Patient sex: F
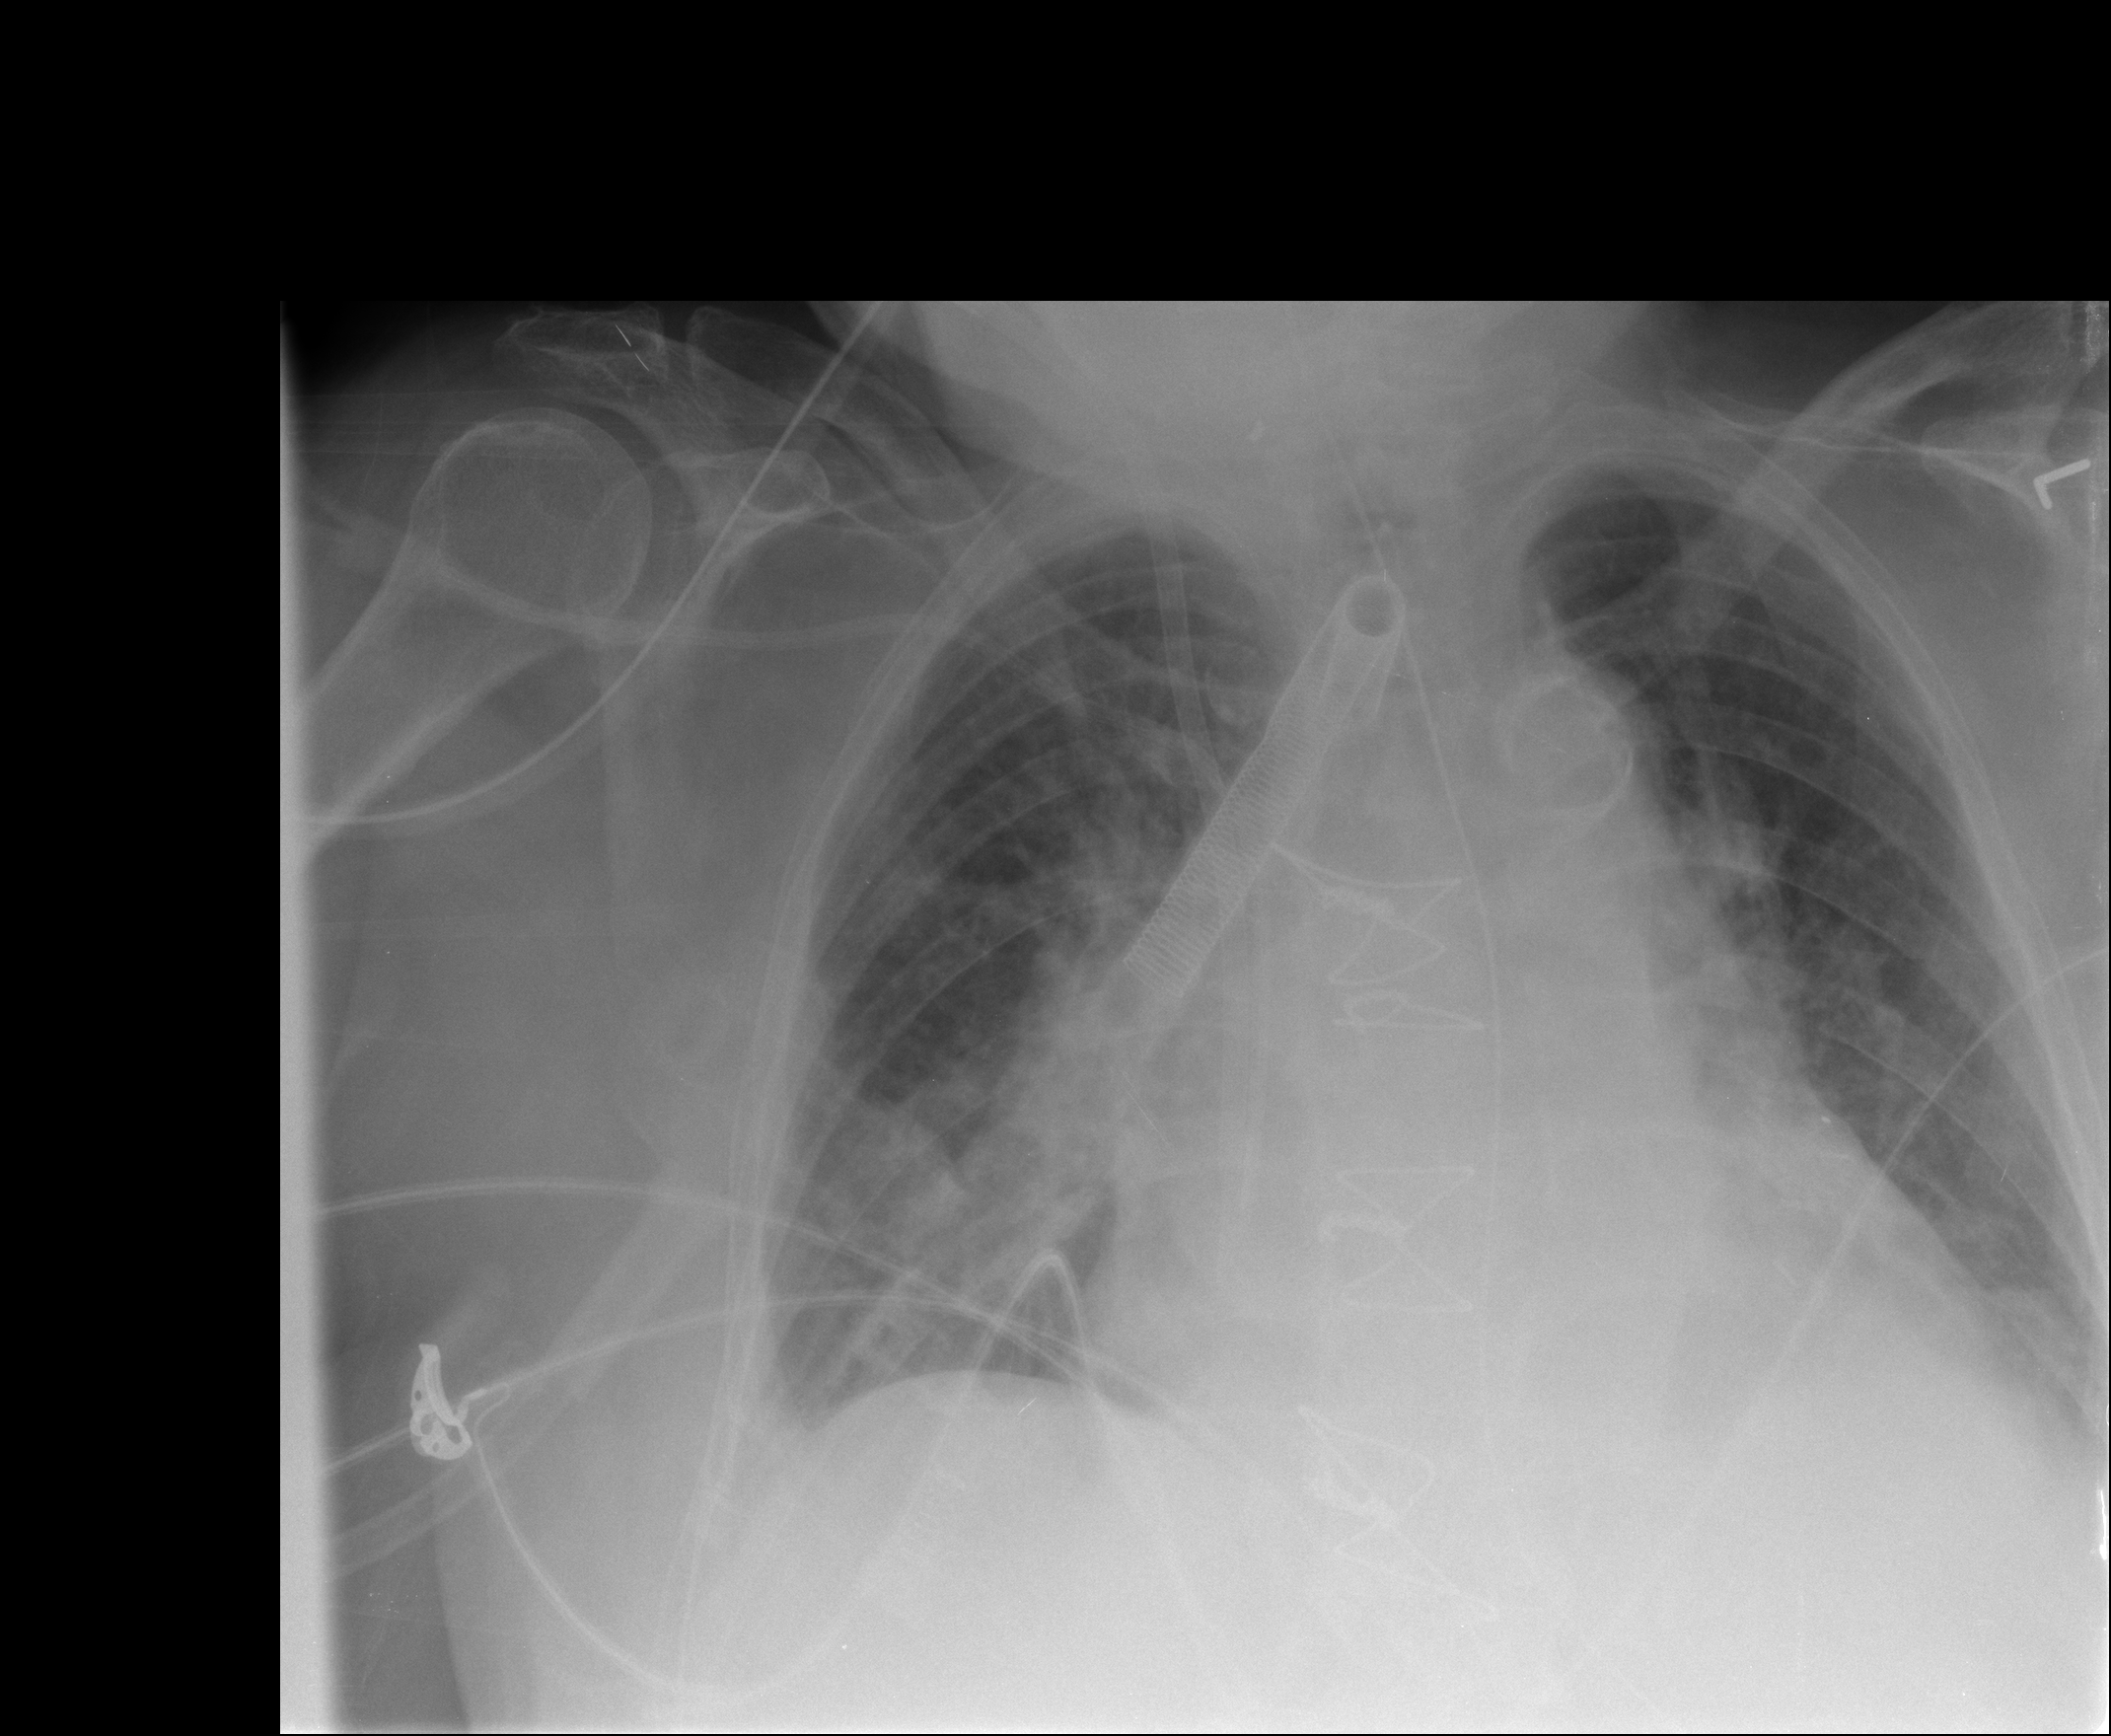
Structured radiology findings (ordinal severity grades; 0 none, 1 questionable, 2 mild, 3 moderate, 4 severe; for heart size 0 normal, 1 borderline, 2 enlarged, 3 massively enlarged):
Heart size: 2
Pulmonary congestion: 2
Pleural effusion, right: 2
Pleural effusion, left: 2
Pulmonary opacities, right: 2
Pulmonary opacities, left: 2
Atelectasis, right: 2
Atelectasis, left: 2